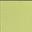
Piece: xx